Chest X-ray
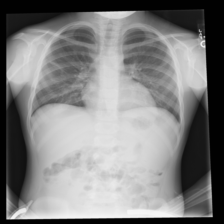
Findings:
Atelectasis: positive
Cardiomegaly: negative
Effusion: negative
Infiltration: negative
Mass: negative
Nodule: negative
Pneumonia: negative
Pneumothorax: negative
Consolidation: negative
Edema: negative
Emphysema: negative
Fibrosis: negative
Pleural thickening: negative
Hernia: negative